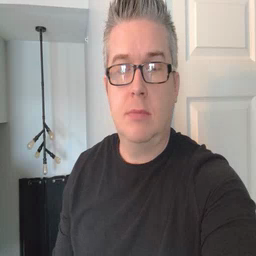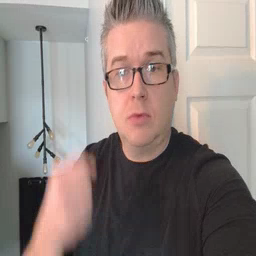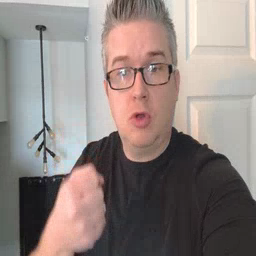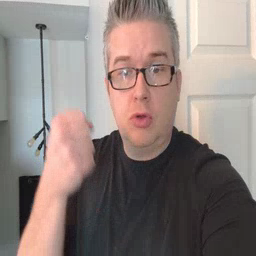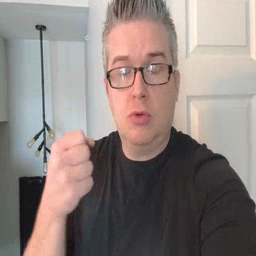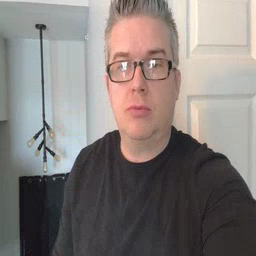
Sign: car